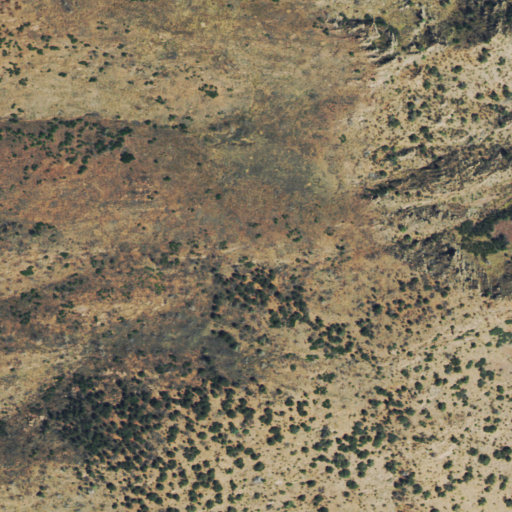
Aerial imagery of mountain in Colorado named Baldy Mountain containing shrub, evergreen forest, and grassland